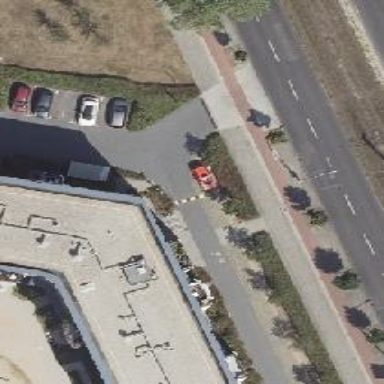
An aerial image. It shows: Traffic calming table.